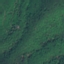
Land use / land cover class: Forest